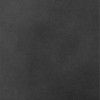
Label: dusty